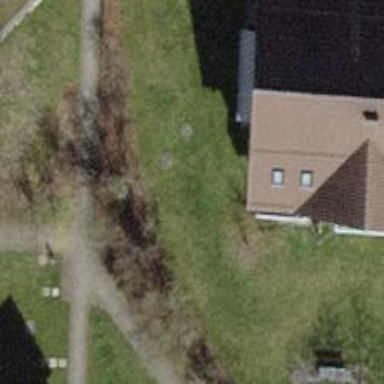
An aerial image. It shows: Building with tiled roof.